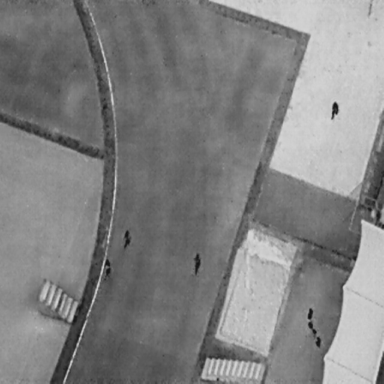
There are four People in the infrared image.